Question: TL;DR:
'$(Any).find(Selector).not( $(Any).find(Mask).find(Selector) )'
> There were many truly great answers, I wish I could some how distribute the bounty points more, maybe I should make some 50 pt bounties in response to some of these ;p I choose <URL>: A completely different, but manageable and functional solution to the underlaying issuesEach of these have their own unique merits and and are deserving of some mention.
I need to descend into an element fully and compare selectors, returning all matched selectors as an array, but skip descending into the tree when another selector is encountered.

This is for a message forum which may have reply message-groups nested inside any message.
Notice, however, we cannot use the message or content classes because the script is also used for other components outside of the forum. Only 'InterfaceGroup', 'Interface' and 'controls' classes are potentially useful - and preferably just Interface and controls.
<URL> Click on the buttons while viewing a JavaScript console to see that the controls class is being bound to one extra time per level of .Interface nesting.
Visual A, Forum Layout Struture:
'''
<li class="InterfaceGroup">
<ul class="Interface Message" data-role="MessagePost" >
<li class="instance"> ... condensed ... </li>
<li class="InterfaceGroup"> ... condensed ...</li>
</ul>
<ul class="Interface Message" data-role="MessagePost" >
<li class="instance"> ... condensed ... </li>
</ul>
<ul class="Interface Message" data-role="MessagePost" >
<li class="instance"> ... condensed ... </li>
<li class="InterfaceGroup"> ... condensed ...</li>
</ul>
</li>
'''
Inside of each '<li class="InterfaceGroup">' there could be any number of repetitions of the same structure (each group is a thread of messages) and/or deeper nesting such as..
'''
<li class="InterfaceGroup">
<ul class="Interface Message" data-role="MessagePost" >
<li class="instance"> ... condensed ... </li>
<li class="InterfaceGroup">
<ul class="Interface Message" data-role="MessagePost" >
<li class="instance"> ... condensed ... </li>
<li class="InterfaceGroup"> ... condensed ...</li>
</ul>
</li>
</ul>
</li>
'''
Inside of each '<li class="instance"> ... </li>' there are arbitrary places decided by another team where 'class="controls"' may appear and an event listener should be bound. Though these contain messages, other components structure their markup arbitrarily but will always have '.controls' inside of '.Interface', which are collected into an '.InterfaceGroup'.A reduced-complexity version of the inner-content (for forum posts) is below for reference.
Visual B, Message Contents with controls class:
'''
<ul class="Interface Message" data-role="MessagePost" >
<li class="instance">
<ul class="profile"> ...condensed, nothing clickable...</ul>
<ul class="contents">
<li class="heading"><h3>Hi there!</h3></li>
<li class="body"><article>TEST Message here</article></li>
<li class="vote controls">
<button class="up" data-role="VoteUp" ><i class="fa fa-caret-up"> </i><br/>1</button>
<button class="down" data-role="VoteDown" >0<br/><i class="fa fa-caret-down"> </i></button>
</li>
<li class="social controls">
<button class="reply-btn" data-role="ReplyButton" >Reply</button>
</li>
</ul>
</li>
<li class="InterfaceGroup" > <!-- NESTING OCCURRED -->
<ul class="Interface Message" data-role="MessagePost" >
<li class="instance">... condensed ... </li>
<li class="InterfaceGroup" >... condensed ... </li>
</ul>
</li>
</ul>
'''
We can only bind to controls that are , 'instance' may or may not exist but Interface will. '.controls''.Interface'.
So I am trying to '$('.Interface').each( bind to any .controls not inside a deeper .Interface )'
That's the tricky part, because
- '.Interface .controls''.control'-
How can I do this using jQuery.find() or a similar jQuery method for this?
I have been considering that, perhaps, using children with a not selector work and be doing the same thing as find under the hood, but I'm not so sure that it actually is or wont cause horrible performance. Still, an answer recursing .children effectively is acceptable.
Reduced JavaScript partial:
'''
var Interface=function()
{
$elf=this;
$elf.call=
{
init:function(Markup)
{
$elf.Interface = Markup;
$elf.Controls = $(Markup).find('.controls').not('.Interface .controls');
$elf.Controls.on('click mouseenter mouseleave', function(event){ $elf.call.events(event); });
return $elf;
},
events:function(e)
{
var classlist = e.target.className.split(/\s+/), c=0, L=0;
var role = $(e.target).data('role');
if(e.type == 'click')
{
CurrentControl=$(e.target).closest('[data-role]')[0];
role = $(CurrentControl).data('role');
switch(role)
{
case 'ReplyButton':console.log('Reply clicked'); break;
case 'VoteUp':console.log('Up vote clicked'); break;
case 'VoteDown':console.log('Down vote clicked'); break;
default: break;
}
}
}
}
};
$(document).ready( function()
{
$('.Interface').each(function(instance, Markup)
{
Markup.Interface=new Interface().call.init(Markup);
});
} );
'''
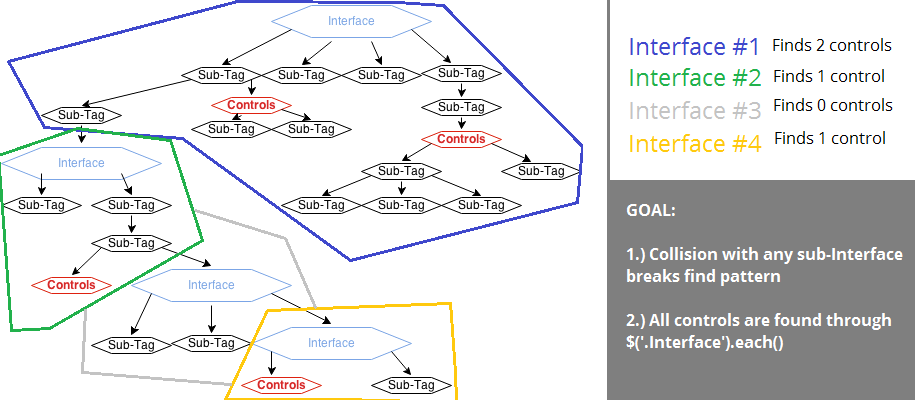
Answer: If you want to exclude element in you find, you can use a not filter. As for example, I've taken you function that exclude element and made it way shorter :
'''
$.fn.findExclude = function( Selector, Mask,){
return this.find(Selector).not(this.find(Mask).find(Selector))
}
'''
Now, ill be honest with you, I did not fully understand what you want. But, when i took a look at your function, I saw what you were trying to do.
Anyway, take a look at this fiddle, the result is the same as your : <URL>